Chest X-ray. View position: AP
Patient age: 48
Patient sex: F
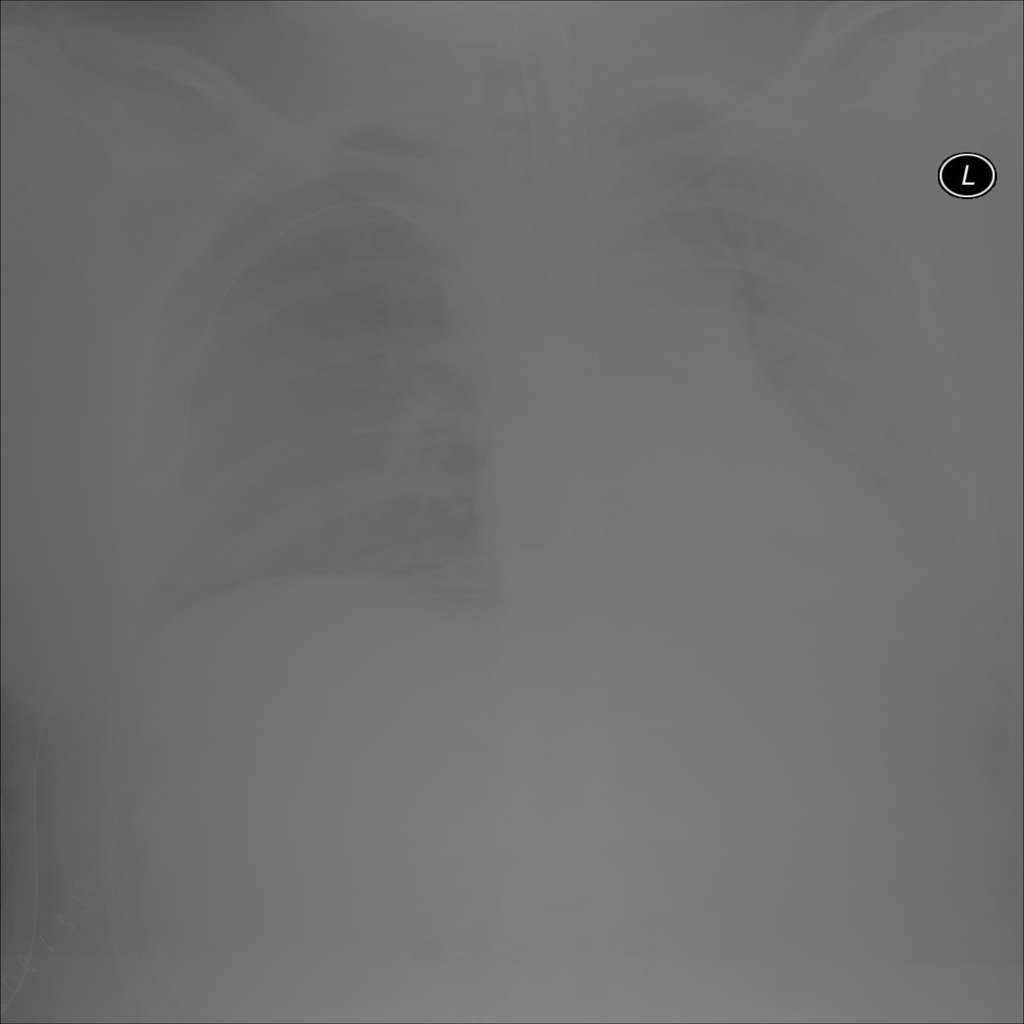
Finding: Pneumothorax